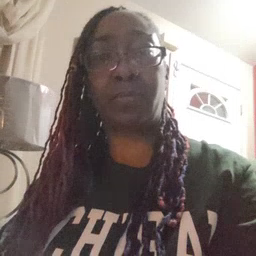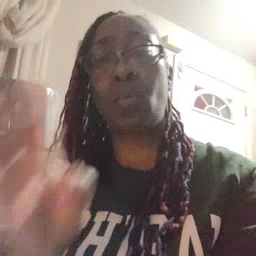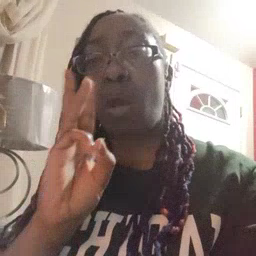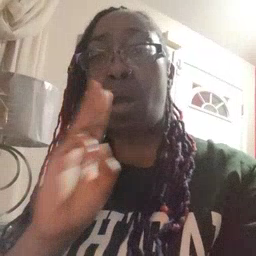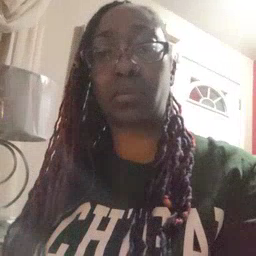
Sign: water